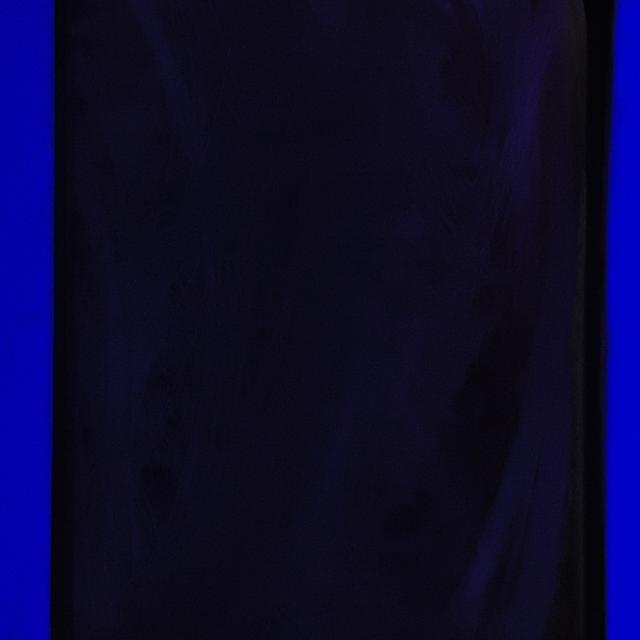
Healthy canine skin — no visible lesions, inflammation, or abnormalities. The skin and coat appear normal.